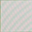
Piece: xx